Question: I am currently creating a login script for a project, yet trying to introduce a captcha has proven issues with it; of which I am not entirely certain of.
Form:

Form code:
'''
<div class="col-lg-8">
<script src="https://www.google.com/recaptcha/api.js"></script>
<form class="form-signin" method="post" action="loginauth.php">
<h2 class="form-signin-heading">Sign in to ServiceAdmin</h2><br>
<label class="sr-only">Email address</label>
<input name="email" type="email" class="form-control" placeholder="Email address" required autofocus>
<label class="sr-only">Password</label>
<input name="password" type="password" class="form-control" placeholder="Password" required><br>
</div>
<div class="col-lg-4">
<div class="g-recaptcha" style="margin-top: 115px; margin-left: 20px;" data-sitekey="REDACTED"></div>
<?php if($_SESSION['login.captcha']){
echo '<font color="red"><p style="margin-left:27px;">Please tick this checkbox to verify your security.</p></font>';
unset($_SESSION['login.captcha']);
} else {
echo '<p style="margin-left:27px;">Please tick this checkbox to verify your security.</p>';
} ?>
</div><br><br>
<input class="btn btn-lg btn-primary btn-block" type="submit" value="Sign in">
</form>
'''
'''
<?php
error_reporting(E_ALL);
$email = $password = $captcha = NULL;
if(isset($_POST['email'])){
$email = $_POST['email'];
}
if(isset($_POST['password'])){
$password = $_POST['password'];
}
if(isset($_POST['g-recaptcha-response'])){
$captcha = $_POST['g-recaptcha-response'];
}
if(!$captcha){
echo "captcha error";
exit;
}
$response=file_get_contents("https://www.google.com/recaptcha/api/siteverify?secret=REDACTED&response=".$captcha."&remoteip=".$_SERVER['REMOTE_ADDR']);
if($response.success==false){
"captcha error bot";
} else {
"success";
}
?>
'''
No matter what, despite the captcha being filled in, it will not be recognized as entered, and will come up with error as such:
'''
( ! ) Notice: Undefined variable: captcha in C:\wamp\projects\ServiceAdmin\login\loginauth.php on line 11
'''
If anybody has any ideas as to the cause of this issue, help would be appreciated profusely.
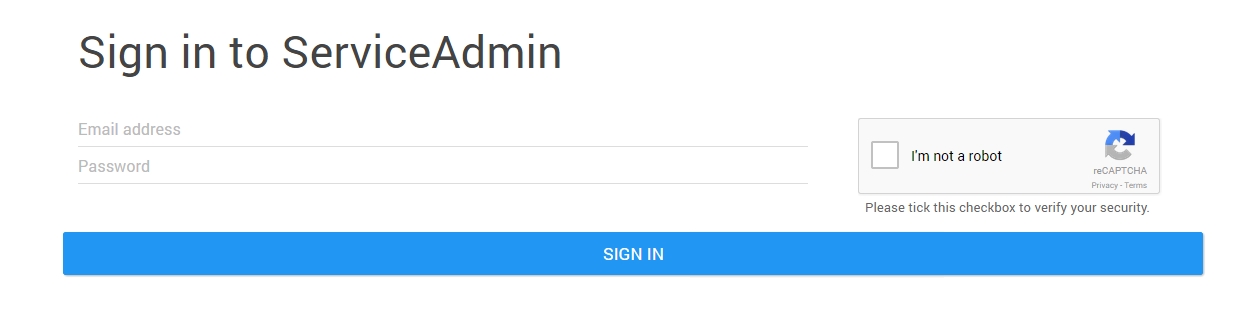
Answer: PHP throws notices if you reference a variable that hasn't been created yet, although the code still "works".
In this case, '$captcha' is never instantiated because your code never reaches the line that creates it
'if(isset($_POST['g-recaptcha-response'])){ $captcha = $_POST['g-recaptcha-response']; }'
The common fix is to declare '$captcha' with a false or null value before you use/reference it on line 11.